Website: ulta-beauty
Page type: delivery-shipping
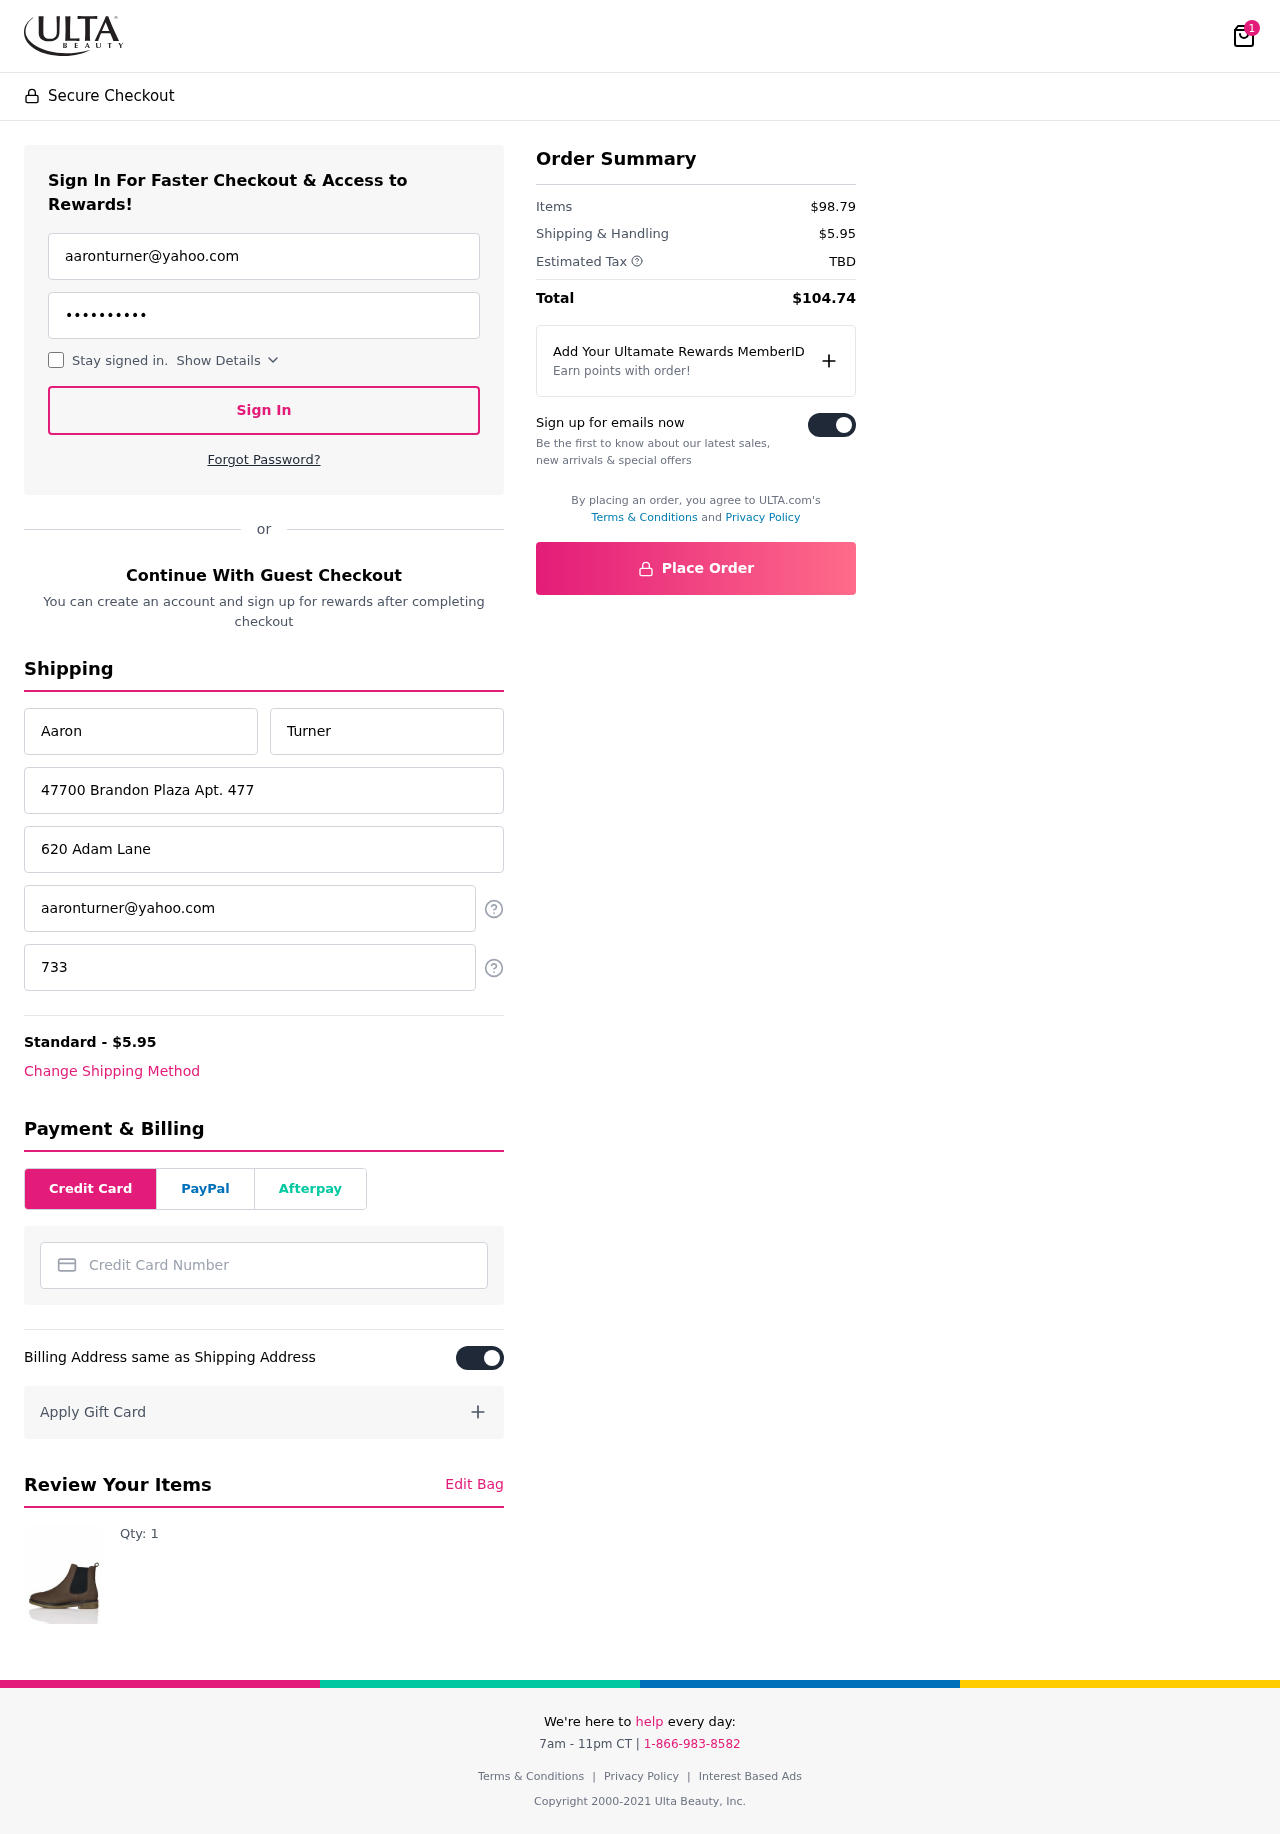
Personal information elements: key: PII_CARD_NUMBER
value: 4636 5779 7261 4805
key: PII_EMAIL
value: aaronturner@yahoo.com
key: PII_EMAIL2
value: aaronturner@yahoo.com
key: PII_FIRSTNAME
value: Aaron
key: PII_LASTNAME
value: Turner
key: PII_PHONE
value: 7334698158
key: PII_STREET
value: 47700 Brandon Plaza Apt. 477
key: PII_STREET2
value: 620 Adam Lane
Product elements: key: PRODUCT1_QUANTITY
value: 1
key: PRODUCT1
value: Qty: 1
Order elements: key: ORDER_NUM_ITEMS
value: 1
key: ORDER_SHIPPING_COST
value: $5.95
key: ORDER_SUBTOTAL
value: $98.79
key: ORDER_TAX
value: TBD
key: ORDER_TOTAL
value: $104.74